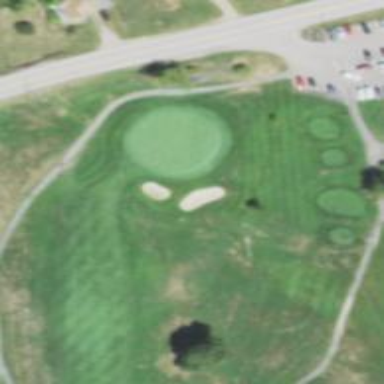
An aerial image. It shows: Golf hole.